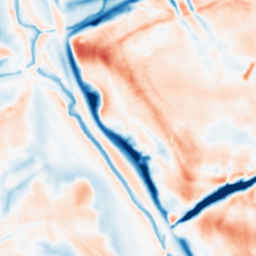
Category: multiscale
Decomposition family: dog
Decomposition parameters: sigma_low: 1
sigma_high: 10
Upsampling method: linear_exact
Upsampling parameters: scale: 2
Upsampling scale: 2